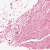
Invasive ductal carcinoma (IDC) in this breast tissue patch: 0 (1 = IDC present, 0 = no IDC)